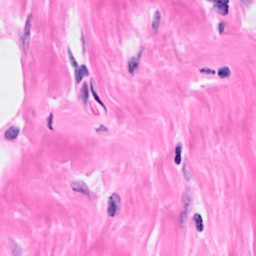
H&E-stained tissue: Breast